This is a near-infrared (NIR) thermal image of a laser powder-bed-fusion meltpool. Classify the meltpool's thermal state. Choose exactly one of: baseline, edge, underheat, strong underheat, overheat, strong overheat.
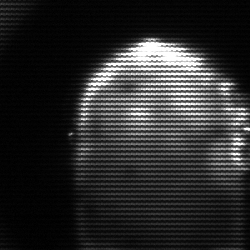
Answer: baseline